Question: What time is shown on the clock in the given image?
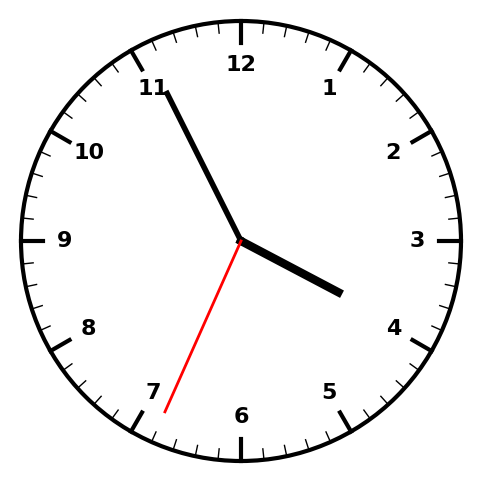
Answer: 03:55:34